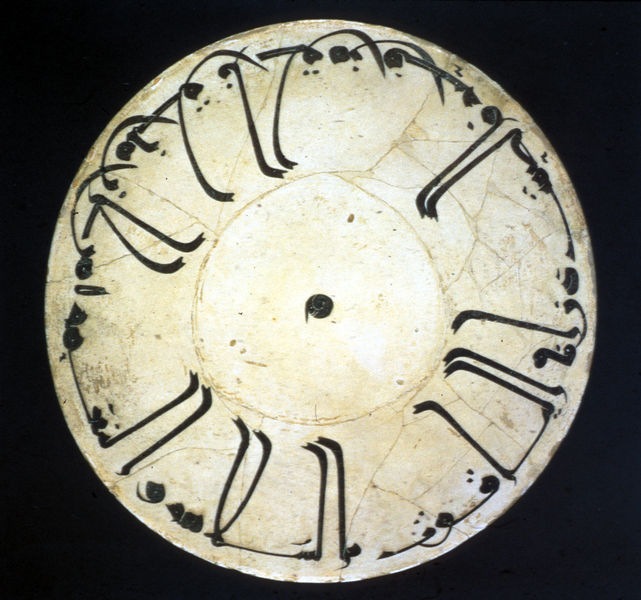
Titel: Schale aus Iran oder Zentralasien
Standort: London
Institution: British Museum
Schlagwörter: blau, feder, weiß, ocker, fenster, hell, mitte, schwarz, zeichen, beige, muster, ornament, alt, schale, stein, teller, flach, sonne, gold, spitzen, blatt, kreis, rund, keramik, schwung, sprung, schrift, papier, bogen, risse, linien, rand, dekoration, inschrift, zahlen, ziffern, dekor, verzierung, streifen, uhr, schriftzeichen, striche, foto, fotografie, punkte, schild, tusche, antike, porzellan, orient, orientalisch, linie, schlicht, geschirr, scheibe, gestirne, schwarz weiß, loch, text, buchstaben, strich, punkt, kreise, beschriftung, pinsel, tinte, fragment, china, pergament, arabisch, antik, zentrum, mittelpunkt, schnecke, zeit, louvre, fotographie, indien, objekt, email, glasiert, glasur, arabien, islam, osmanisch, persien, zeiger, zifferblatt, ziffernblatt, vertiefung, zerbrochen, verzierungen, turmuhr, scherben, kratzer, riss, dreckig, teile, umschrift, kalligraphie, mittig, hebräisch, sprünge, gebrochen, rune, islamisch, krakelee, iran, nahost, islamische kunst, persisch, kompass, keramil, sonnenuhr, schwünge, indisch, kalligrafie, koran, sure, zersprungen, allah, arabische schriftzeichen, kreamik, islamic, craquelé, plate, crackle, enfen, ilsam, kreia, splittel, unrund, arabische zeichen, unterlängen, kalligafie, teller schrift kreis, iuhr